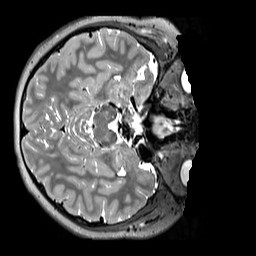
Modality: T2w
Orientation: axial
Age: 11
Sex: male
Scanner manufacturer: siemens
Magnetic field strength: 3 T
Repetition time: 3.2 s
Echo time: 0.408 s